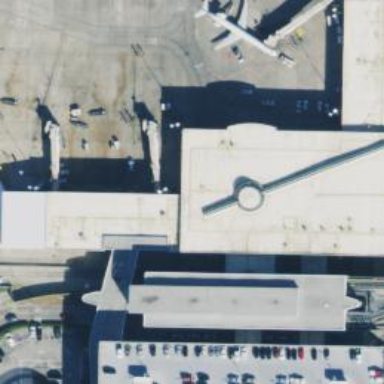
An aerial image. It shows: Airport gate.